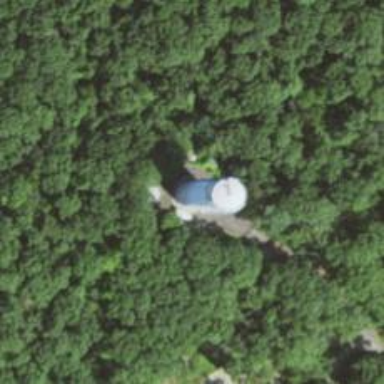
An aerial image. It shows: Water tower that is man-made.